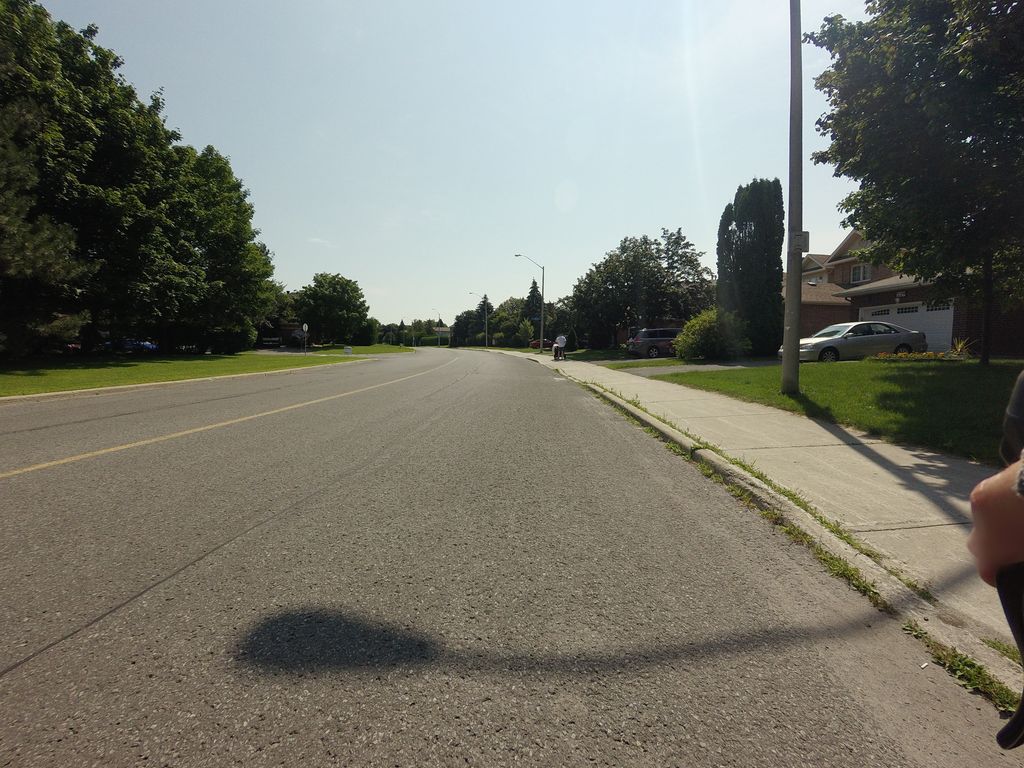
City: ottawa-gatineau